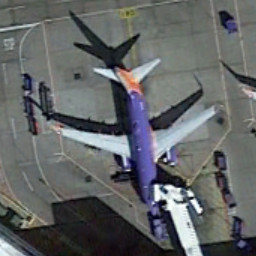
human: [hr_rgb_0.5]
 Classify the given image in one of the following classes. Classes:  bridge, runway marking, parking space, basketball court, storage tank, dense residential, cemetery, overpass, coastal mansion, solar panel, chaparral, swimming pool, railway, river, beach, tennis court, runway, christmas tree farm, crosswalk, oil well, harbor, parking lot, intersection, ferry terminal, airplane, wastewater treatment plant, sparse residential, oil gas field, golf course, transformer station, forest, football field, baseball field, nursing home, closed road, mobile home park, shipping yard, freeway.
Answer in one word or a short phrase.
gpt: airplane